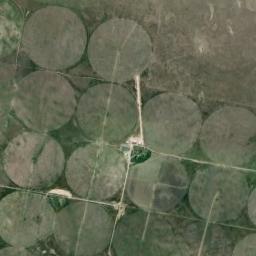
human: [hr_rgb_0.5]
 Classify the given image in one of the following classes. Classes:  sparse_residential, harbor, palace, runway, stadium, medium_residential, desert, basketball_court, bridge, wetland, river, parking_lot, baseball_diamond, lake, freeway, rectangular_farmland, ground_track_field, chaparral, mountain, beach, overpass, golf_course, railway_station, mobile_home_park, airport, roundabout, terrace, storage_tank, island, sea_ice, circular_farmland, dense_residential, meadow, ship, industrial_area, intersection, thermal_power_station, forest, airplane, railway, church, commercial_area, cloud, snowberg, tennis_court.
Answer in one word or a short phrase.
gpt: circular_farmland